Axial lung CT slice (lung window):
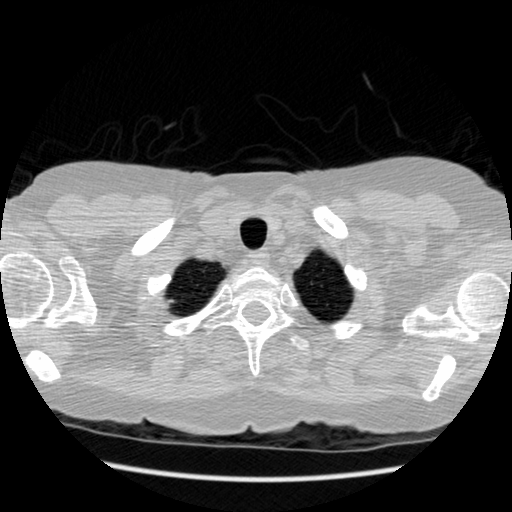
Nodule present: no